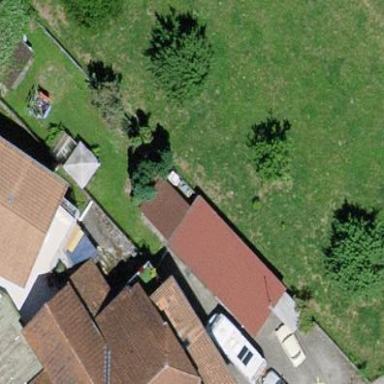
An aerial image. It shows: Garage.